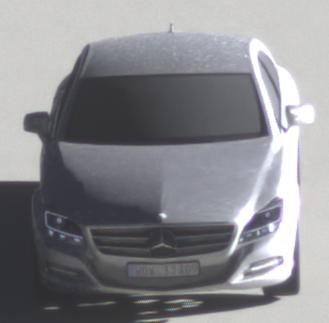
Make: Mercedes-Benz
Model: CLS Coupé 350
Detailed model: CLS-Class (218) Coupé
Model produced from: 2011/01
Model produced until: 2014/07
Doors: 4
Color: white
Road condition: dry road
Daytime: morning or afternoon
Contrast: high contrast